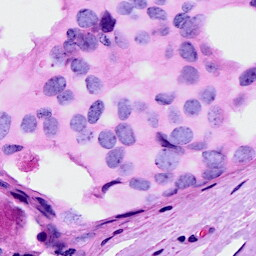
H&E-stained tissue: Breast